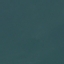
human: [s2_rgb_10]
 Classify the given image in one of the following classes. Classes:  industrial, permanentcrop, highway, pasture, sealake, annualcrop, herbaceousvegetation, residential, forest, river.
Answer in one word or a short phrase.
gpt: SeaLake